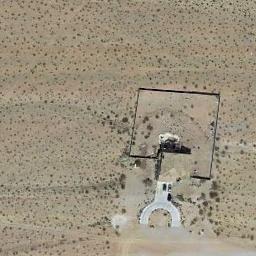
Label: sparse_residential